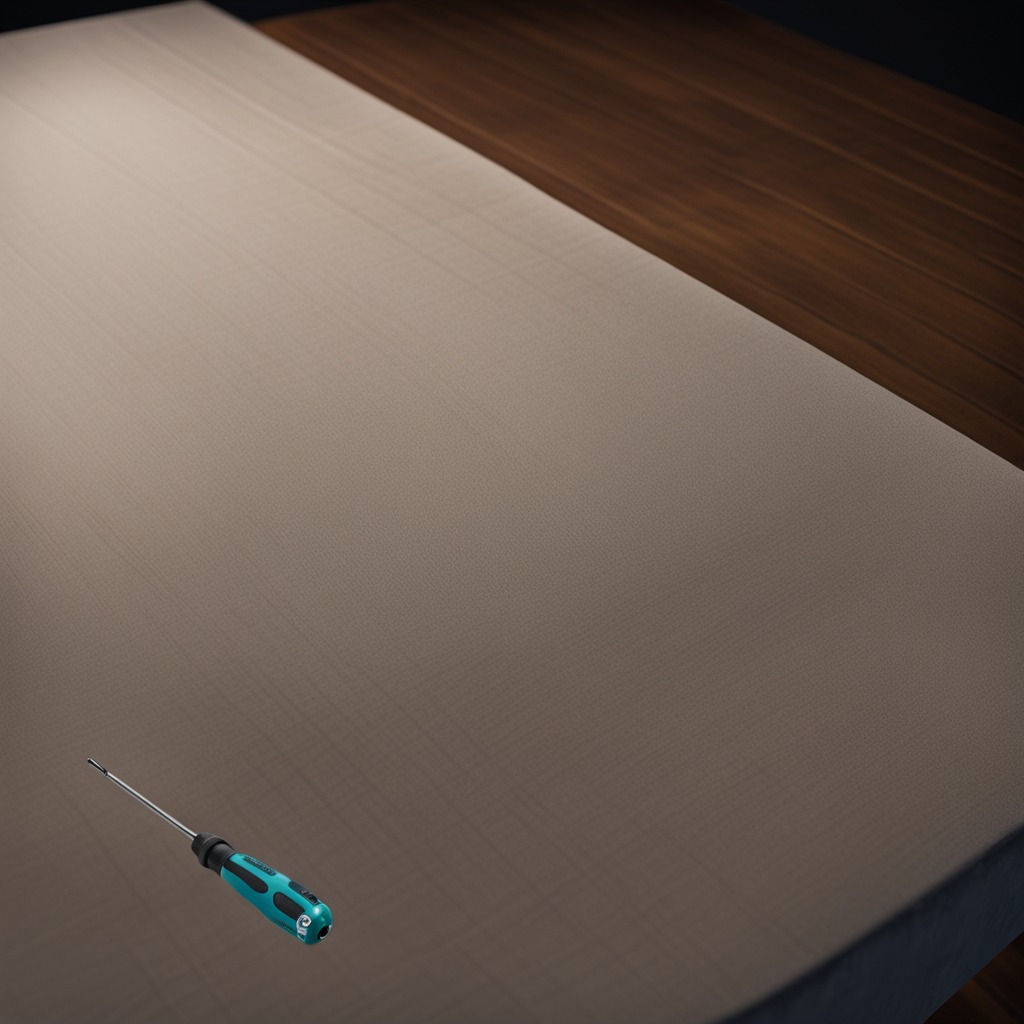
A screwdriver is lying on a wooden table.